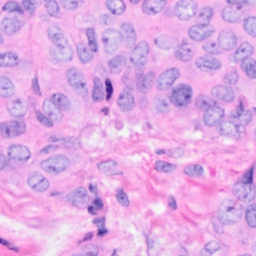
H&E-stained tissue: Breast